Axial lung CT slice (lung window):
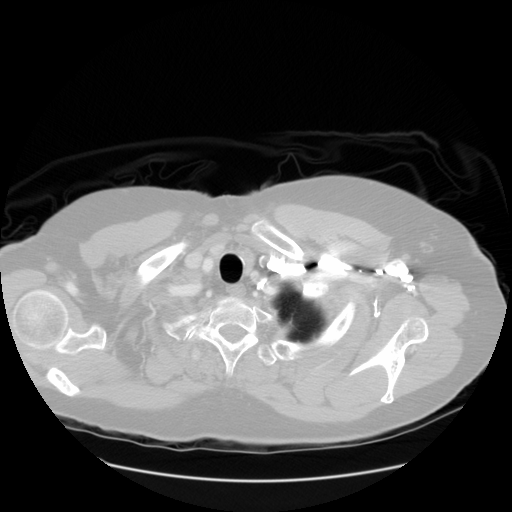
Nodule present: no